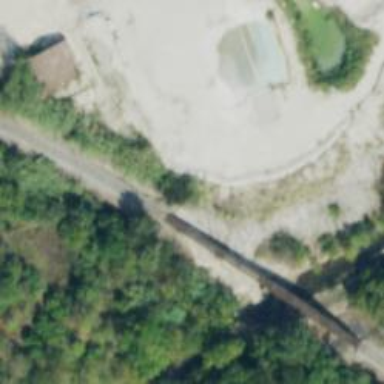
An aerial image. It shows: Bridge over railway line.